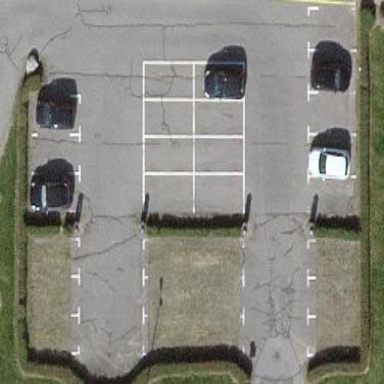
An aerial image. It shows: Paved parking area.